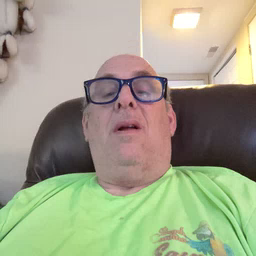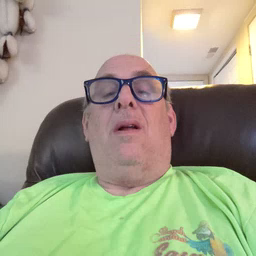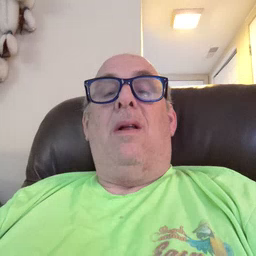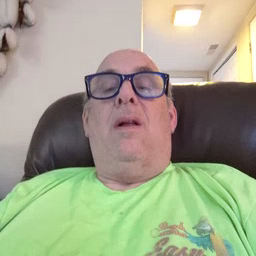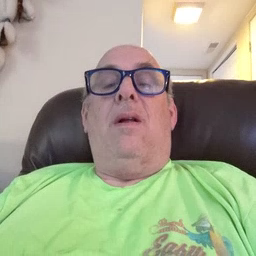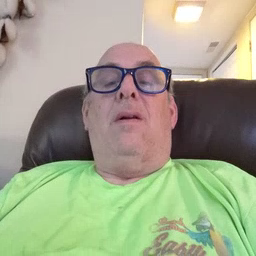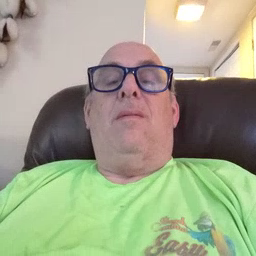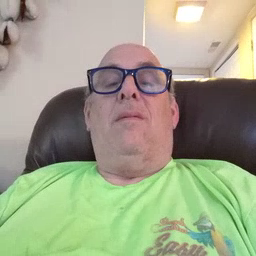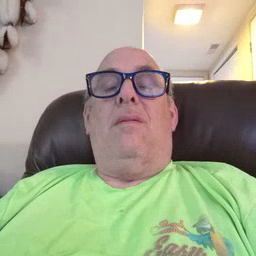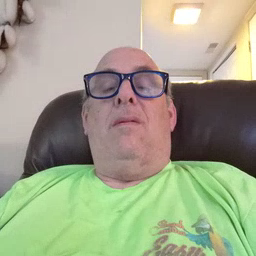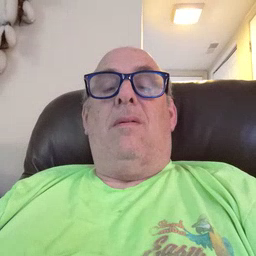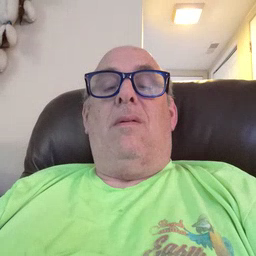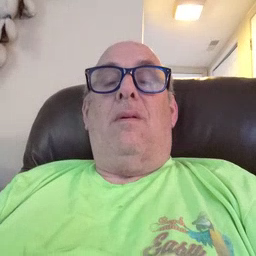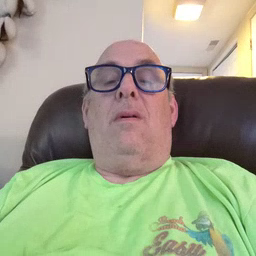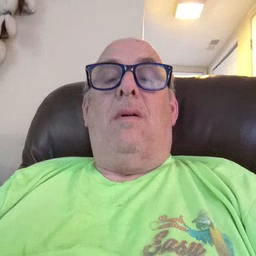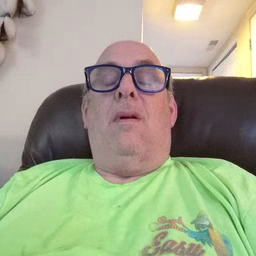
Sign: gift